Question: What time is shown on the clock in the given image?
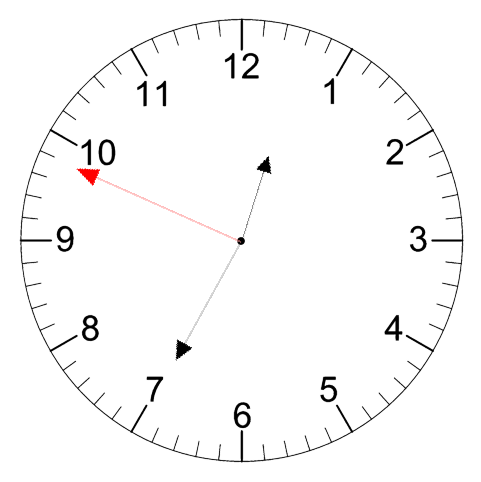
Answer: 12:34:49